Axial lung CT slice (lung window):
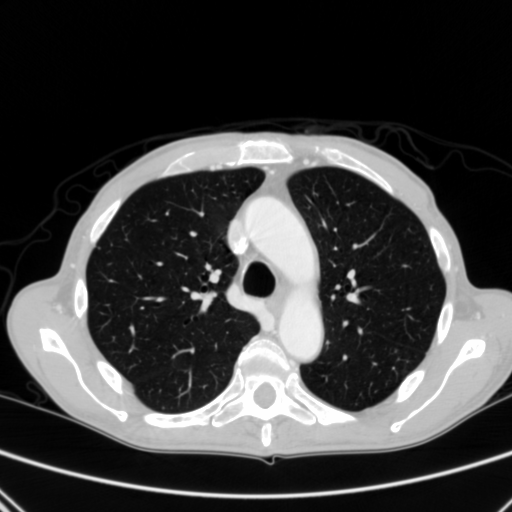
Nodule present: yes
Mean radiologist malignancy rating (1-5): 1